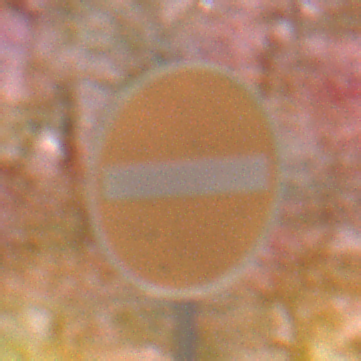
Verkehrszeichen: VerbotDerEinfahrt
Umgebung: Outdoor, Nature
Tageszeit: Night
Wetter: Clear
Licht: Natural
Jahreszeit: NotSpecified
Kontrast: LowContrast